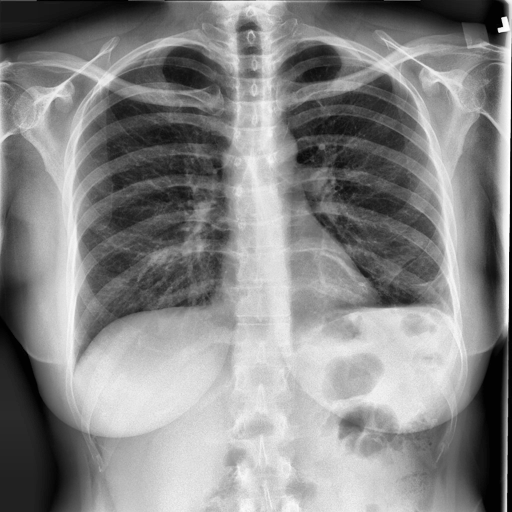
Finding: NORMAL